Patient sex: M
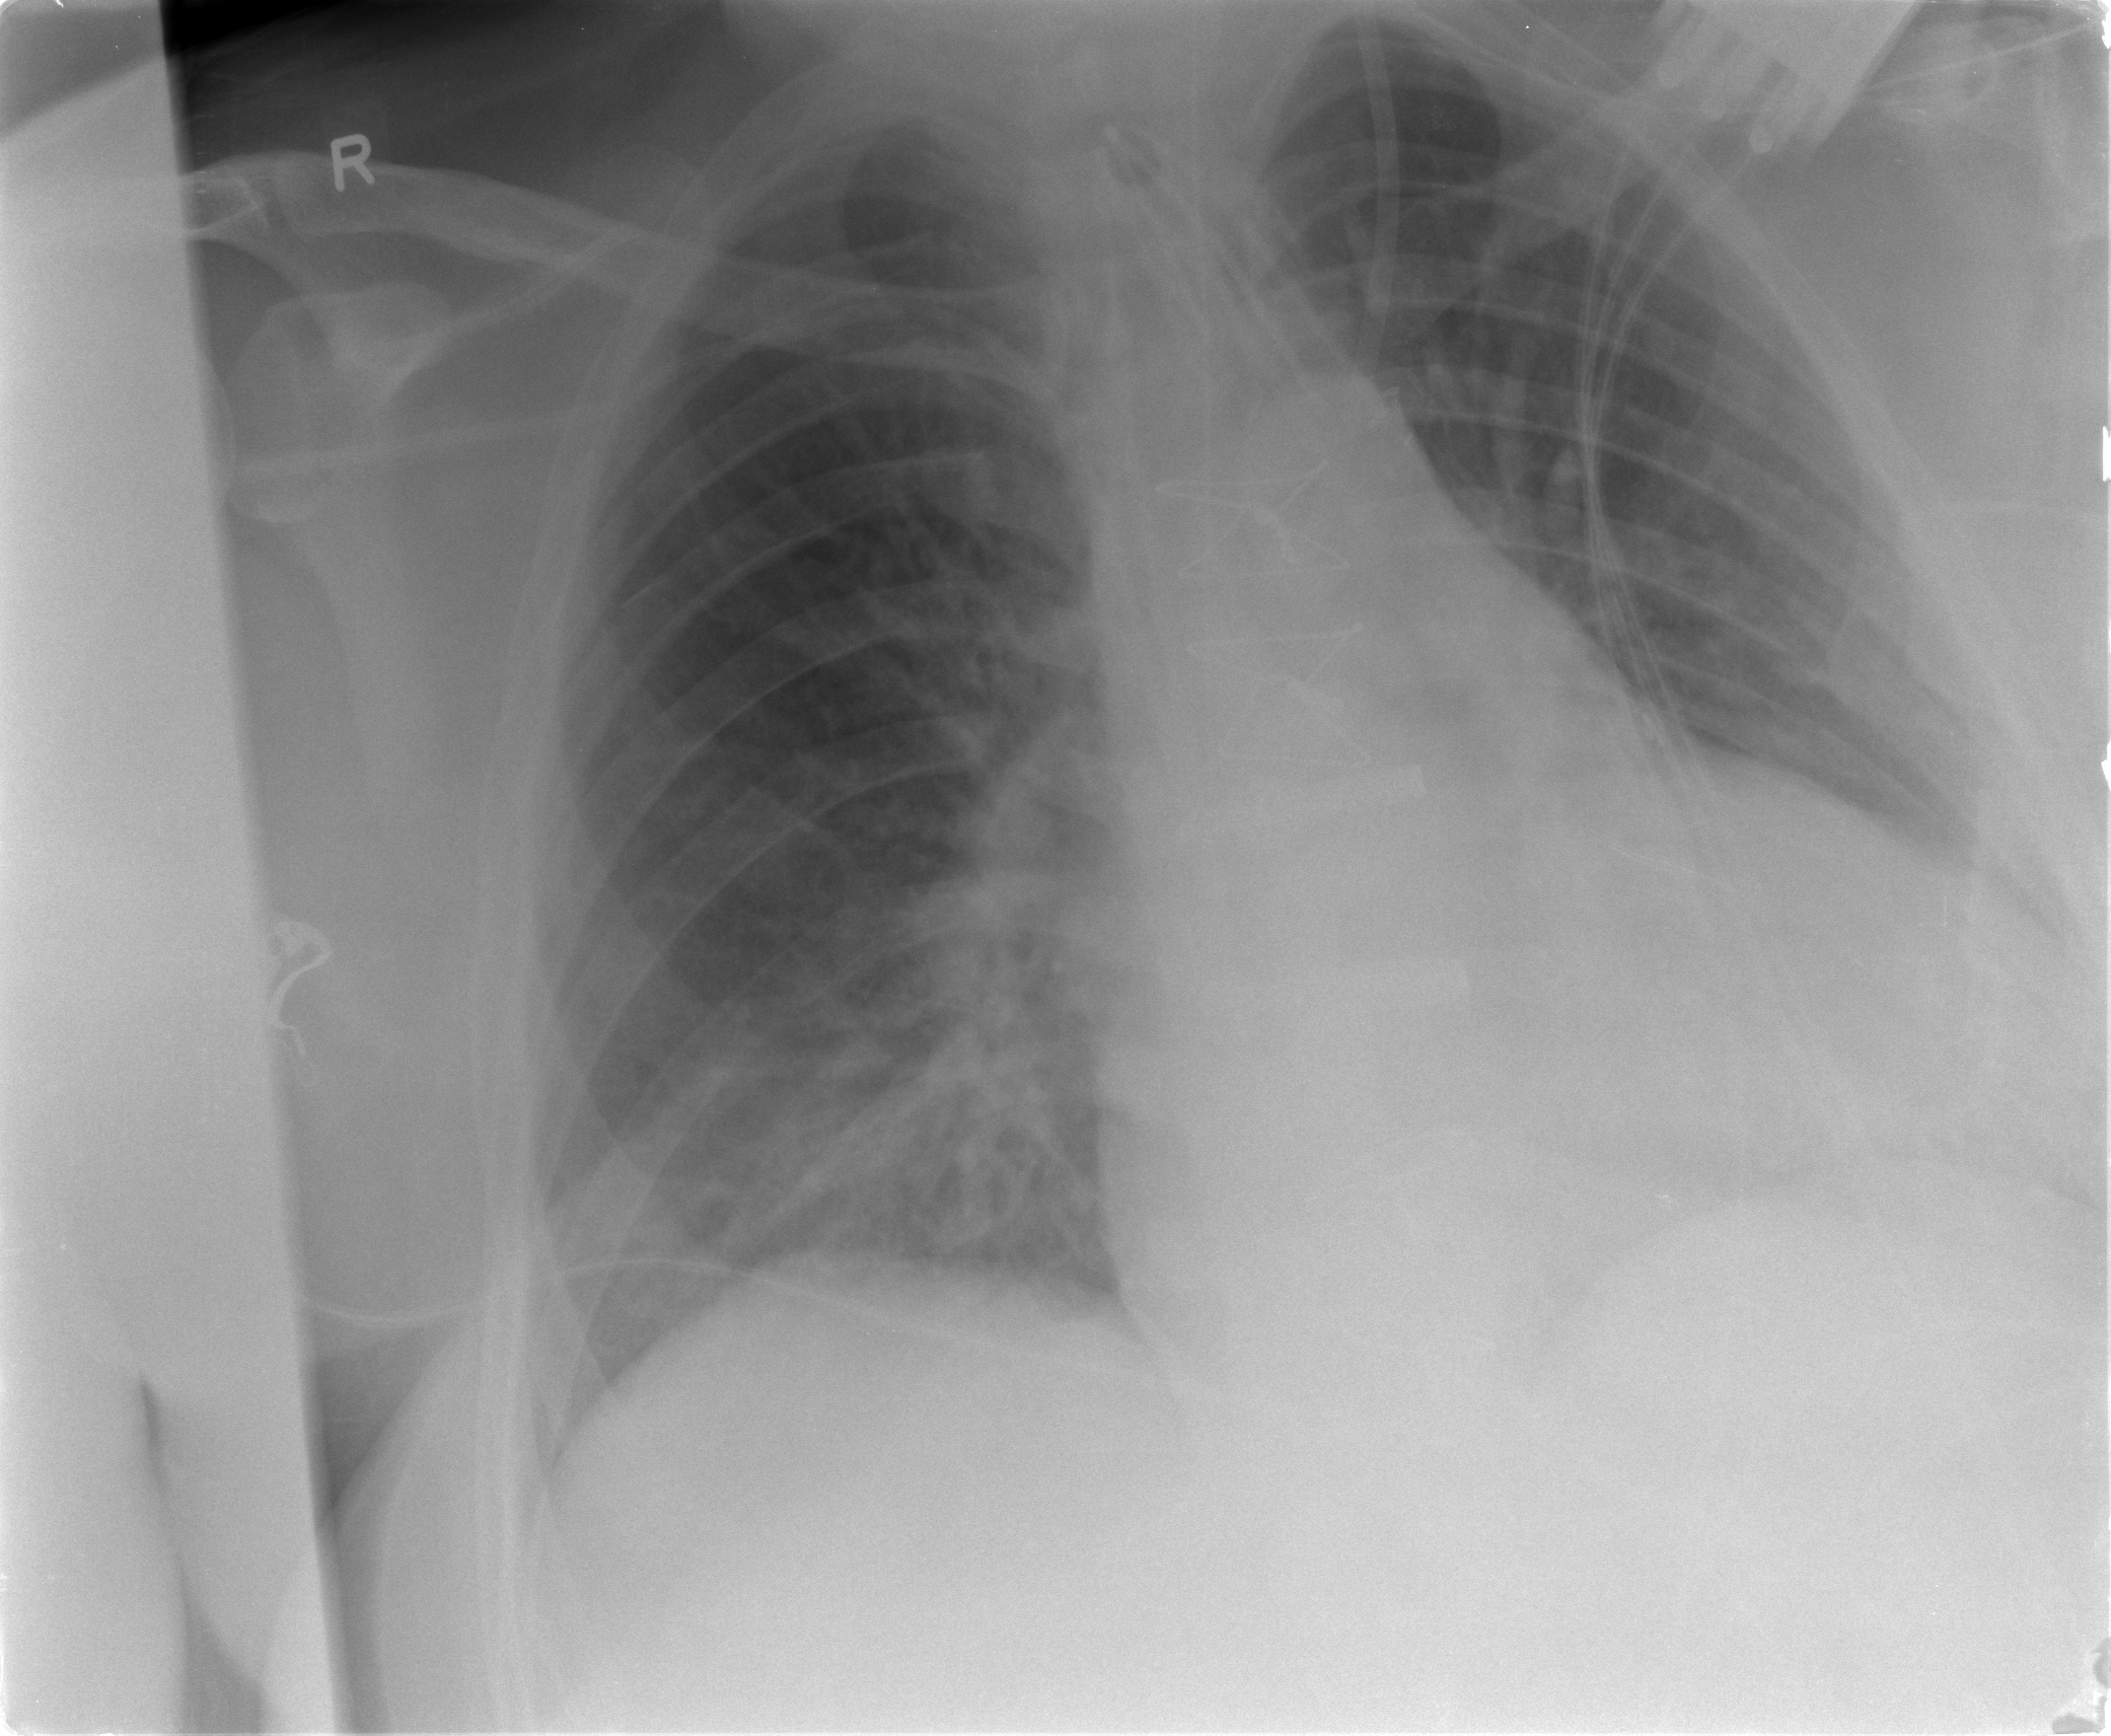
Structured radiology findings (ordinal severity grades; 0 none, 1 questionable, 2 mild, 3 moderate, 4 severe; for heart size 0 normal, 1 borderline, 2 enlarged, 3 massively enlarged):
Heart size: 3
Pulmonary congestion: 0
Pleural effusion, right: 0
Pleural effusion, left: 1
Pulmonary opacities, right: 0
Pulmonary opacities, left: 0
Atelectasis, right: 0
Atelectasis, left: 0